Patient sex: M
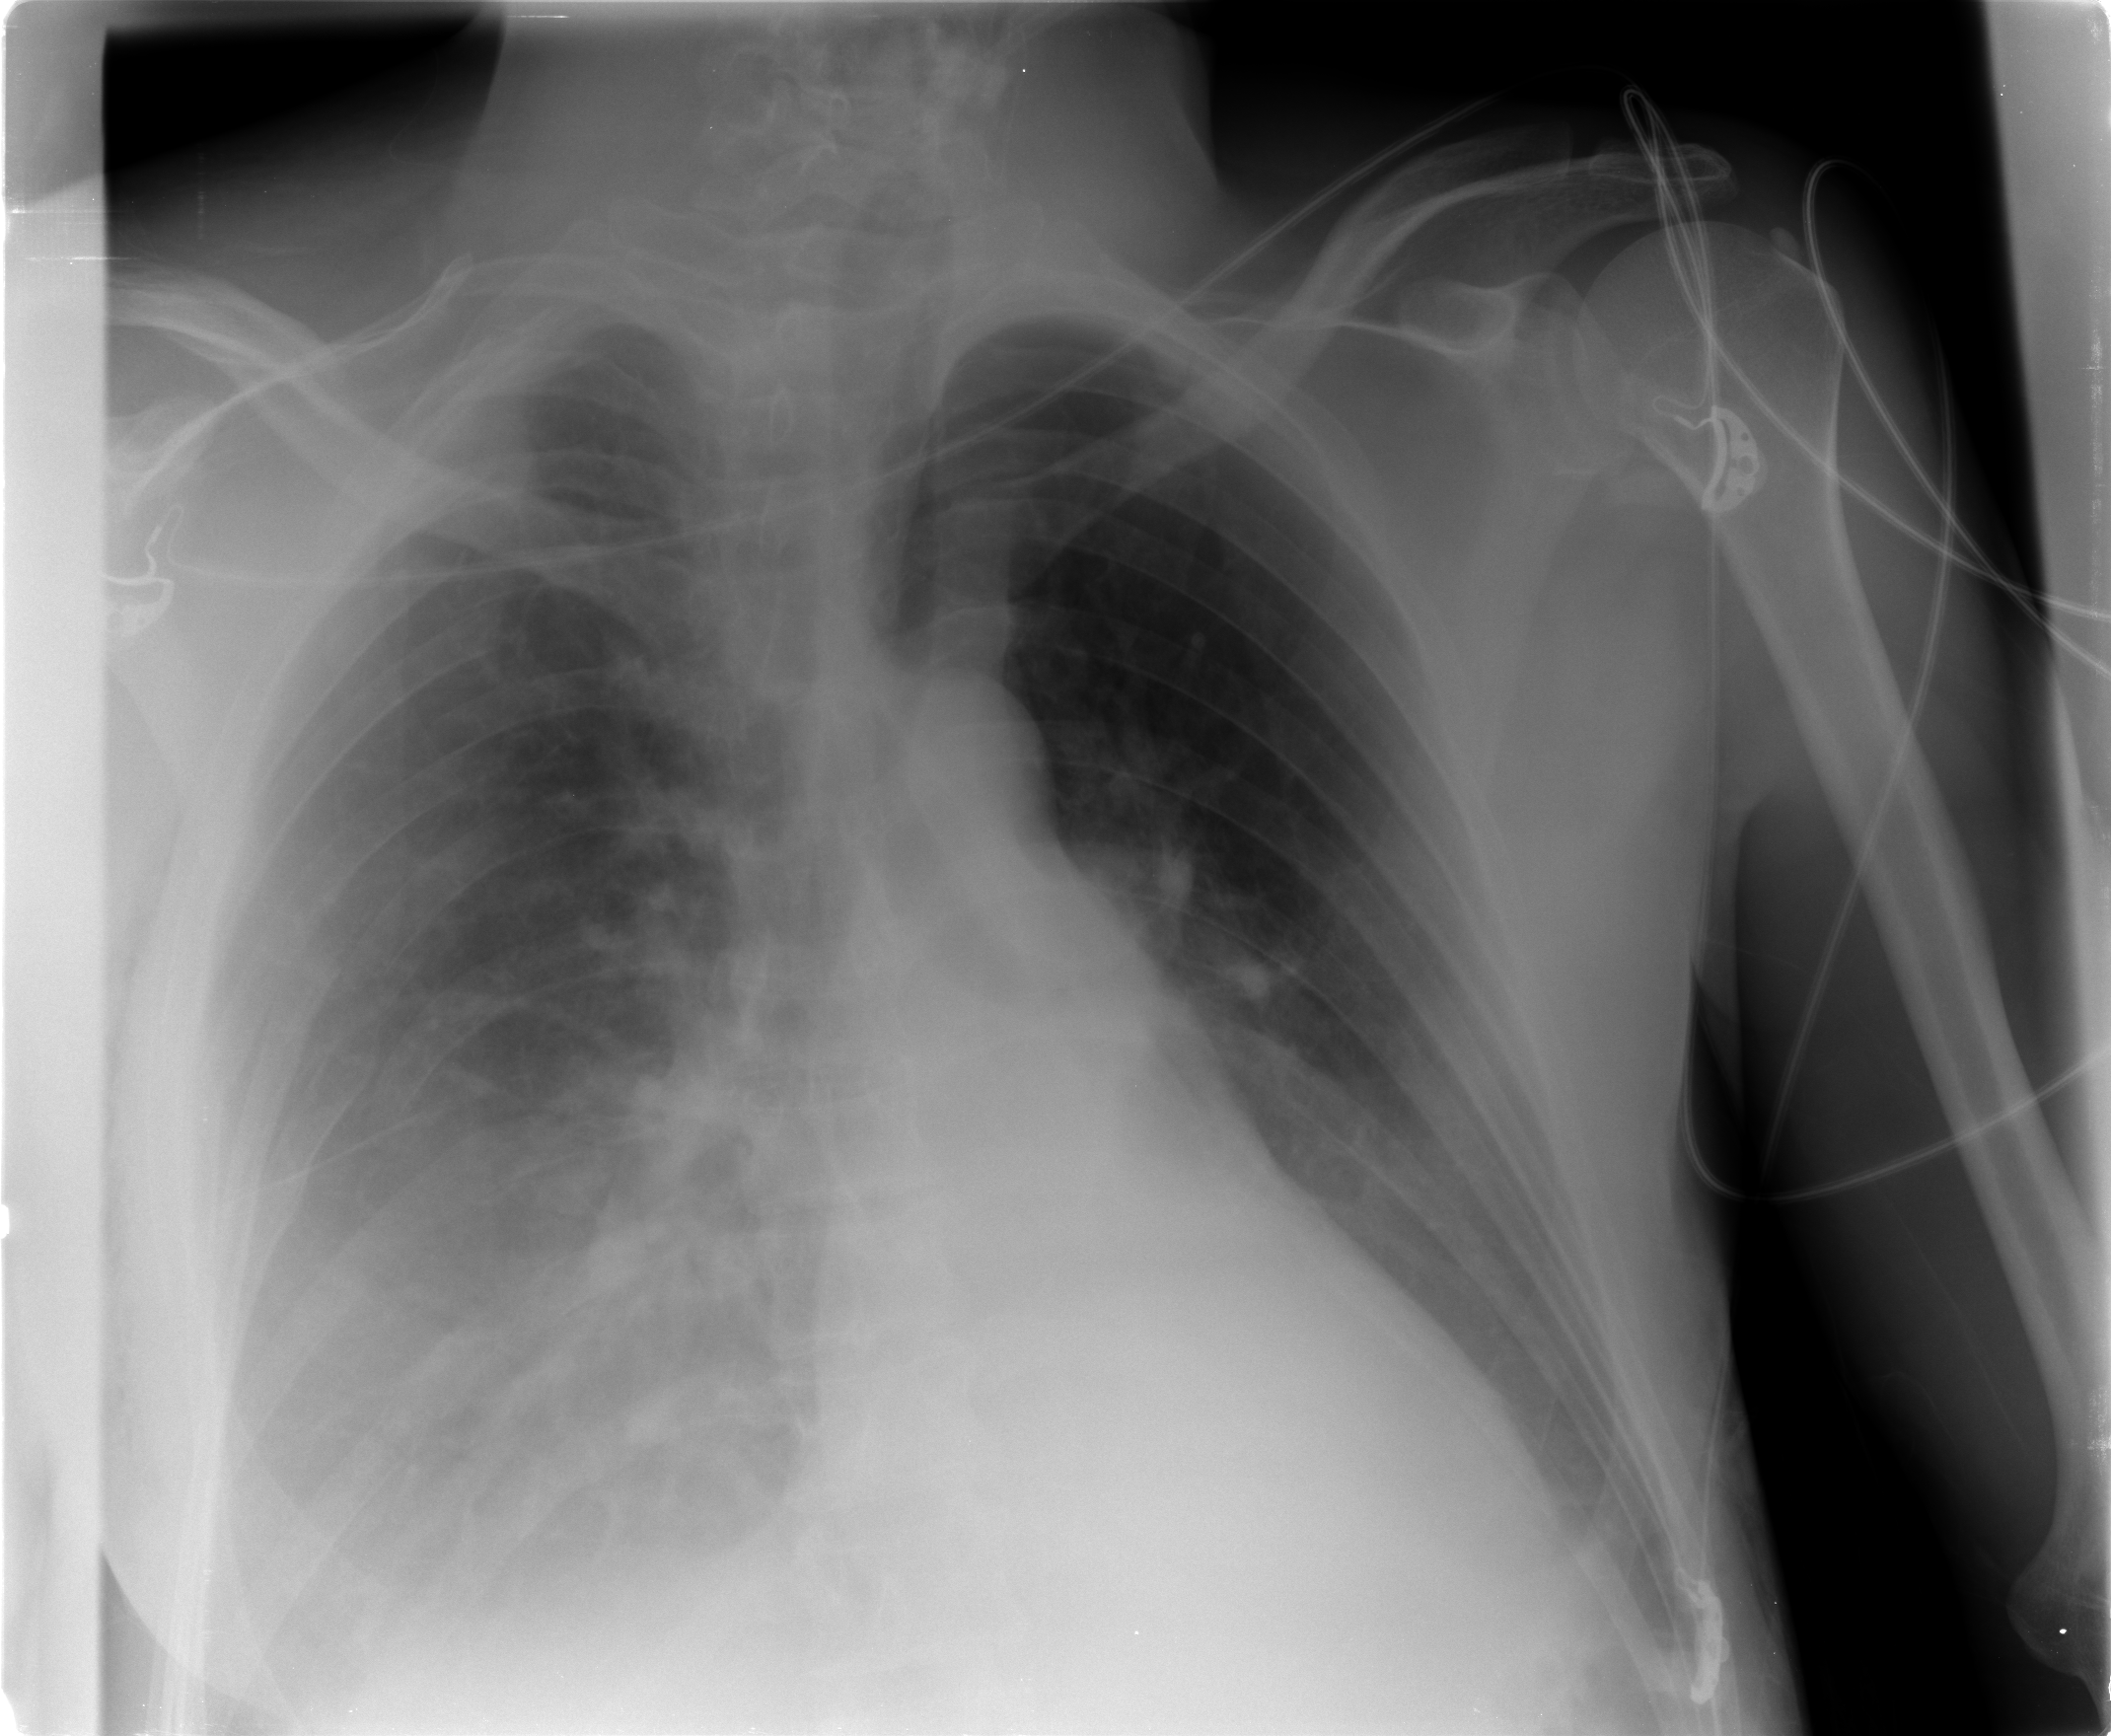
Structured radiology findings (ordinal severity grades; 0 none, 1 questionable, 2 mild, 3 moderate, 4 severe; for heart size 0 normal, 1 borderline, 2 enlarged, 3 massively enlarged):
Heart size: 0
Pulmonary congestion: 0
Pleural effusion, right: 2
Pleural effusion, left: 2
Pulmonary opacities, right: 2
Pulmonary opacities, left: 0
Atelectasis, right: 3
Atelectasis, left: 1